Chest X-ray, PA view. Patient: 45 years old, sex F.
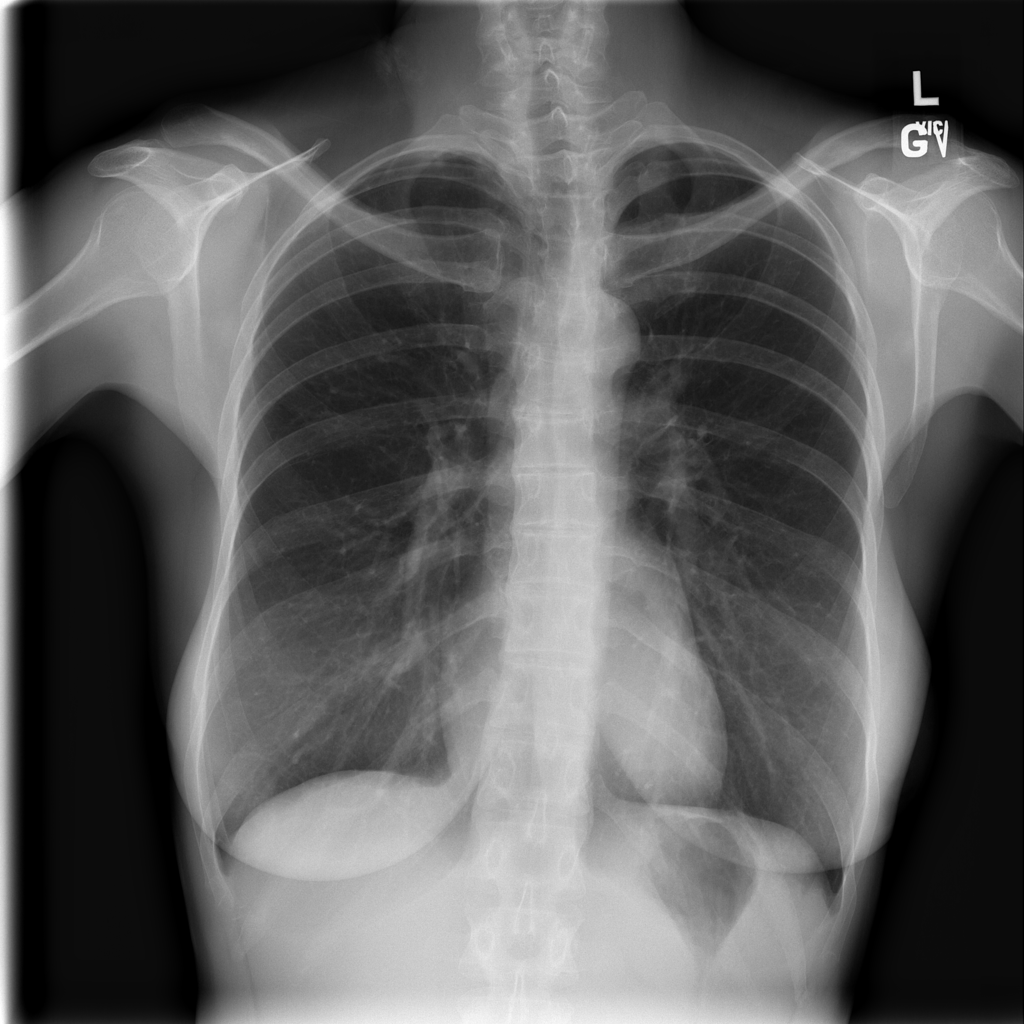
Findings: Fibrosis